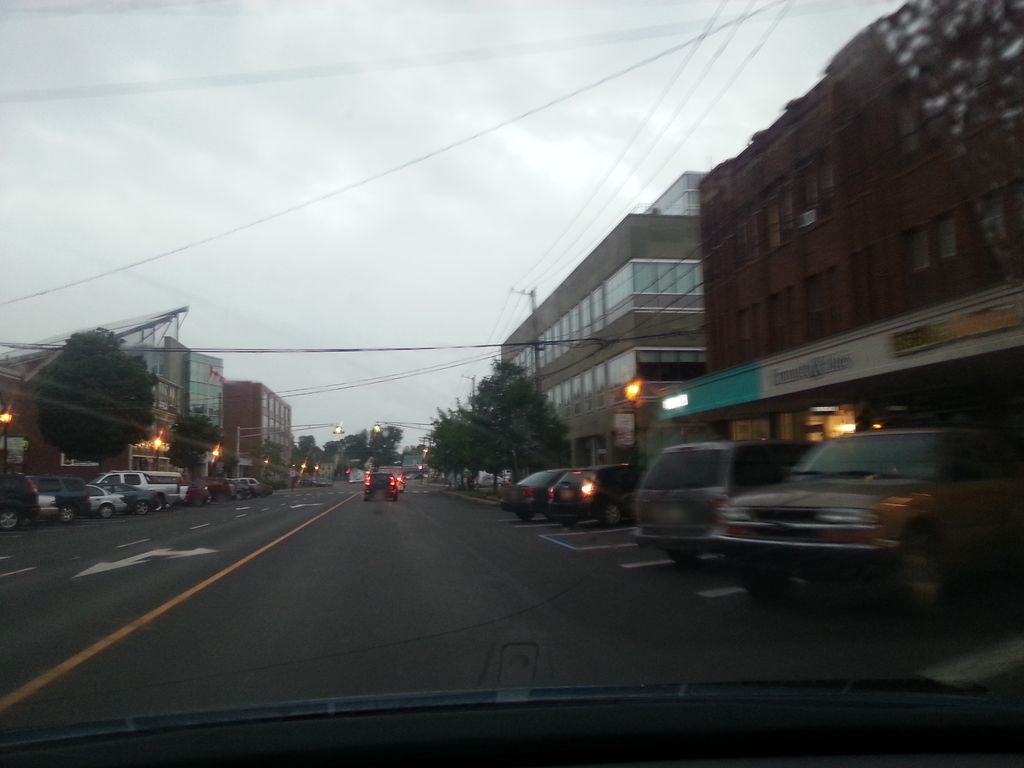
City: charlottetown